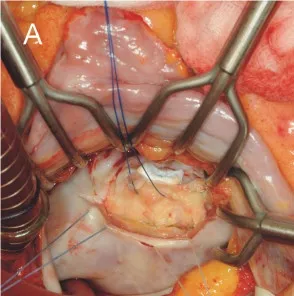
Surgical . The smoothly-shaped mass was attached to the mitral valve and the posterior left ventricular wall (A).
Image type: medical_photograph (other_medical_photograph)